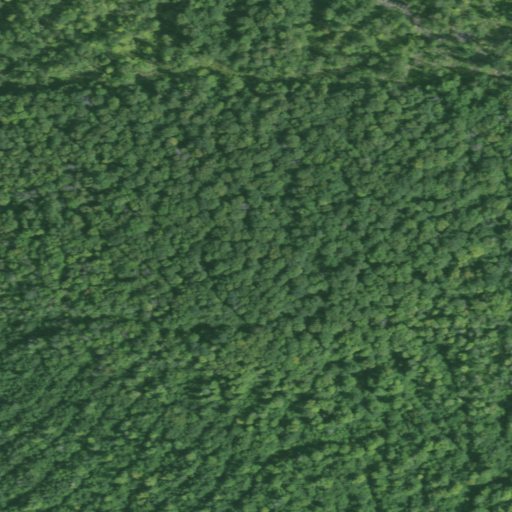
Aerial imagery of mountain in New York named Little Orebed Hill containing deciduous forest, mixed forest, and shrub